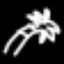
Label: palm tree